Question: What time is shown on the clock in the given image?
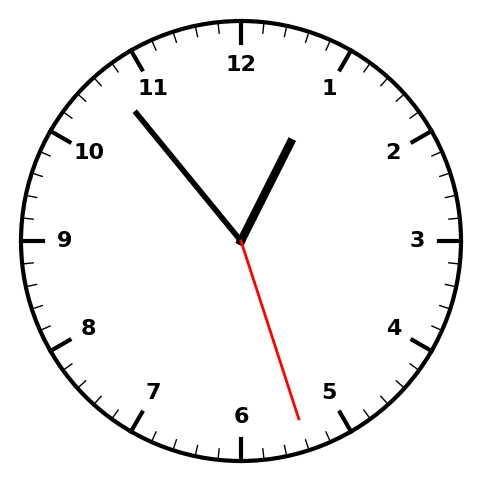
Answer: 12:53:27